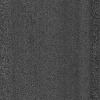
Atmospheric dust classification: dusty